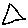
Label: triangle